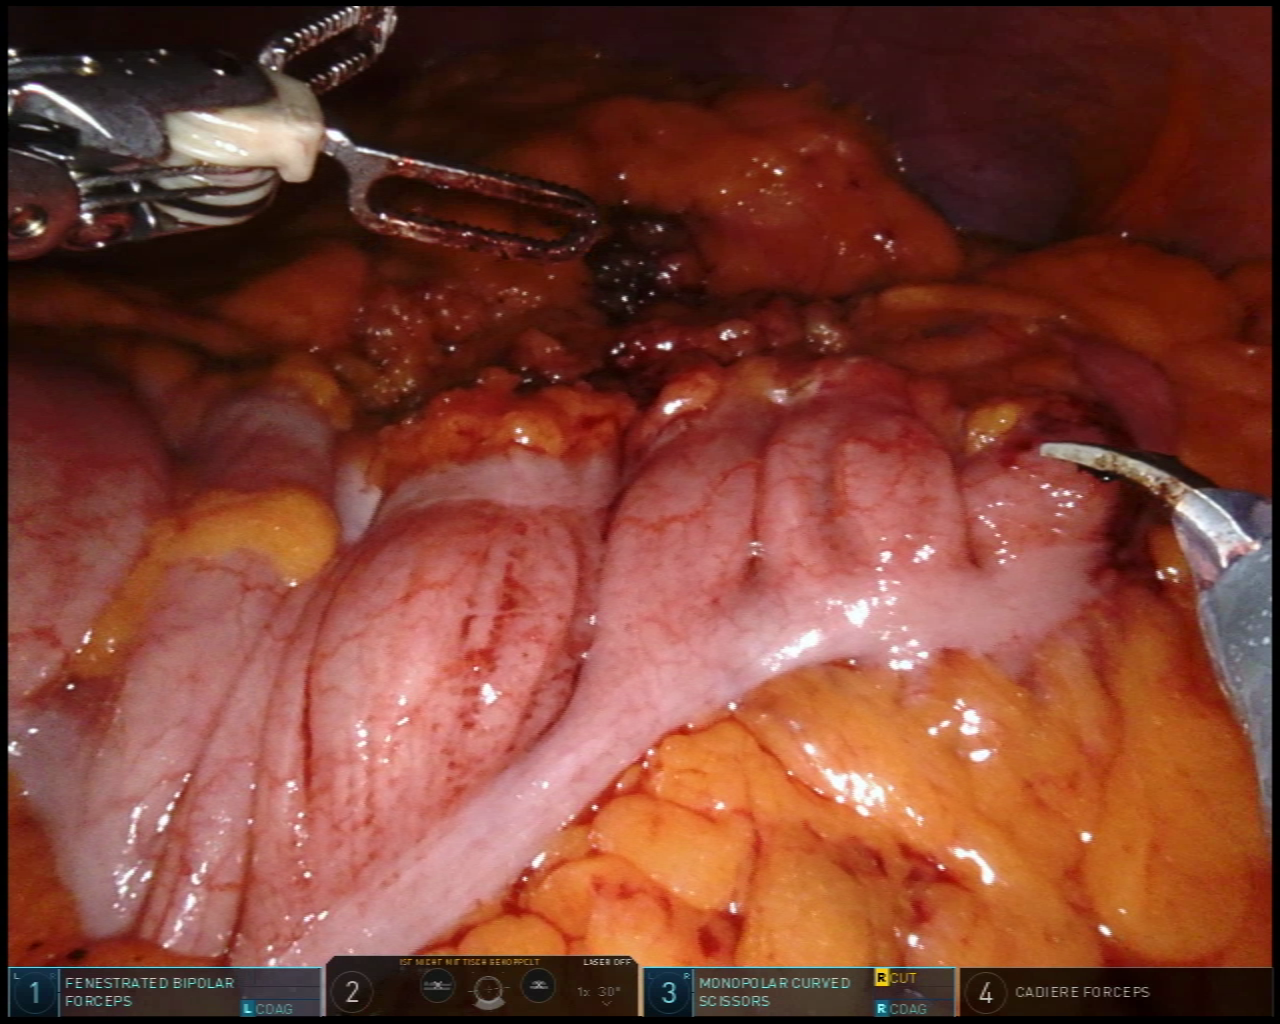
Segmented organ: colon
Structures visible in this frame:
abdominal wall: yes
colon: yes
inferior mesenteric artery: no
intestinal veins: no
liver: no
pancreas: no
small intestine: no
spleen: no
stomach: no
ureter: no
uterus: no
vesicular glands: no